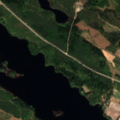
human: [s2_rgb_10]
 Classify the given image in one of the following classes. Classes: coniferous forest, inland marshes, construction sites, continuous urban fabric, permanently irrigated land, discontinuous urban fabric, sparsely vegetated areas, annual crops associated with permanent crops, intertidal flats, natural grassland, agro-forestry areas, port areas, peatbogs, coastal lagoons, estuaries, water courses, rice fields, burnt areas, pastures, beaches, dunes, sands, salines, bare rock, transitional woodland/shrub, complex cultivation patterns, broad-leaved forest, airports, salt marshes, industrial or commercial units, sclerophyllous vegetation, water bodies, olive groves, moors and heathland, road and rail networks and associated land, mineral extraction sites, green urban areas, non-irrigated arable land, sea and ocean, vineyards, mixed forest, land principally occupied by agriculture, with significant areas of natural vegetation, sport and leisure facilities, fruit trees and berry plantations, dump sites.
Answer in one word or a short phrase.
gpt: coniferous forest, mixed forest, water bodies